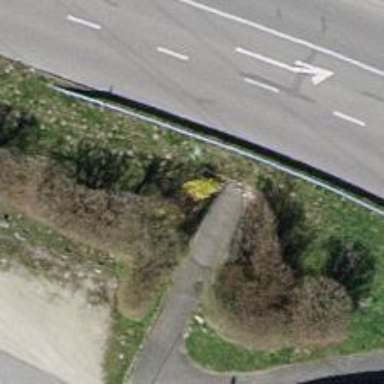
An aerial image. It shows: Tunnel with asphalt path running through it.